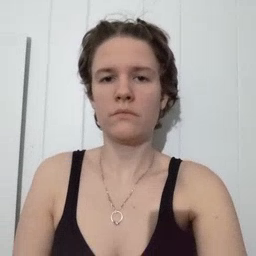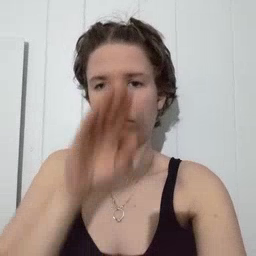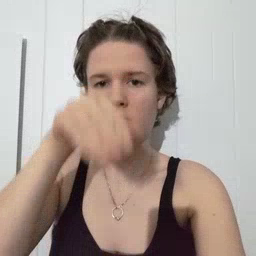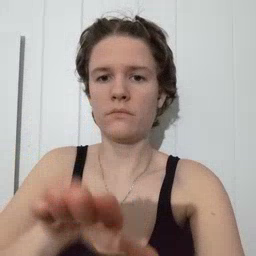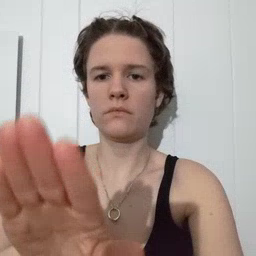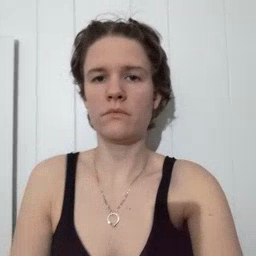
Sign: elephant